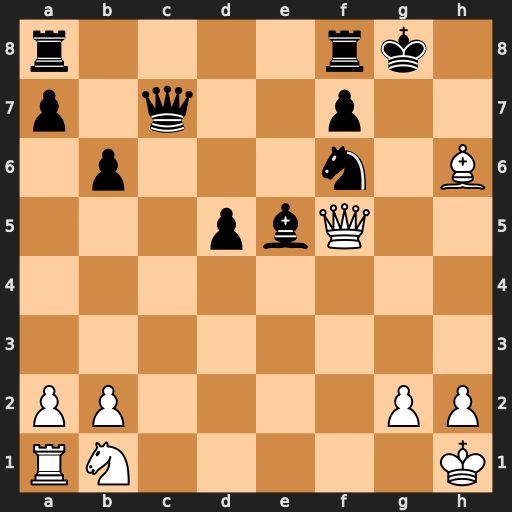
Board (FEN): r4rk1/p1q2p2/1p3n1B/3pbQ2/8/8/PP4PP/RN5K
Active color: w
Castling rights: -
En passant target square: -
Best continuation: Qg5+ Kh7 Qg7#